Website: apple
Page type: billing-address
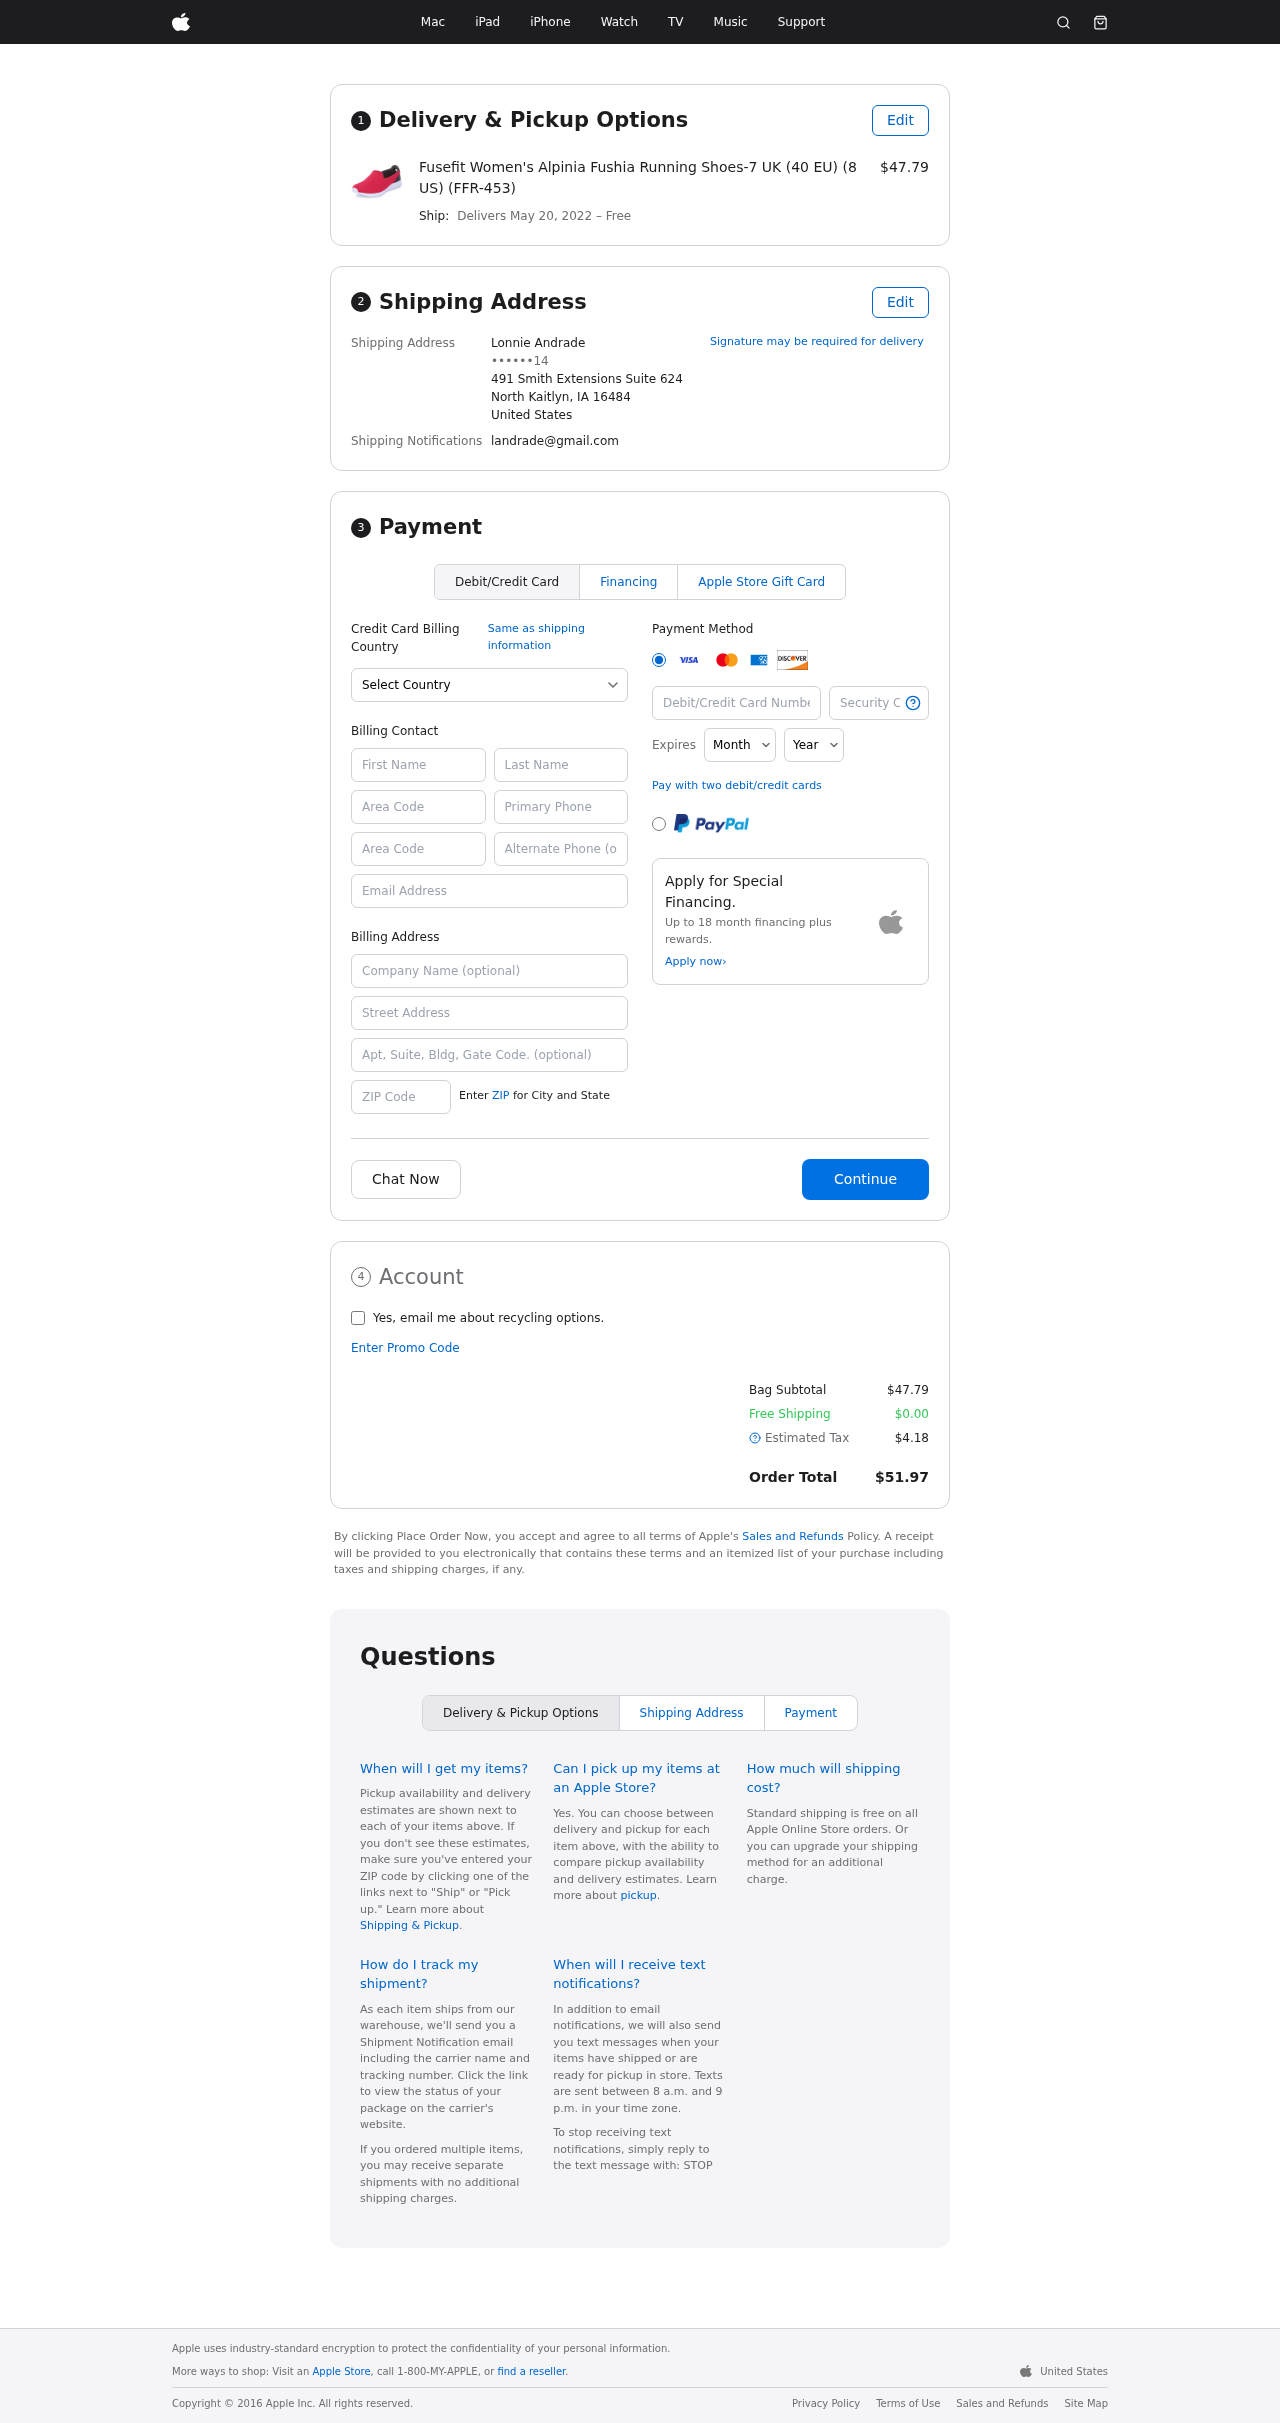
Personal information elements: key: PII_CARD_CVV
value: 885
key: PII_CARD_EXPIRY_MONTH
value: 03
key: PII_CARD_EXPIRY_YEAR
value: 30
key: PII_CARD_NUMBER
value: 2229 6781 1619 1739
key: PII_CITY_STATE_ZIP
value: North Kaitlyn, IA 16484
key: PII_COUNTRY
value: United States
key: PII_EMAIL
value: landrade@gmail.com
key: PII_FULLNAME
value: Lonnie Andrade
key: PII_STREET
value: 491 Smith Extensions Suite 624
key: PII_PHONE_MASKED
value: ••••••14
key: PII_BILLING_FIRSTNAME
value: Lonnie
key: PII_BILLING_LASTNAME
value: Andrade
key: PII_BILLING_PHONE_AREA
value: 908
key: PII_BILLING_PHONE
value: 9088680214
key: PII_BILLING_EMAIL
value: landrade@gmail.com
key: PII_BILLING_STREET
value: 491 Smith Extensions Suite 624
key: PII_BILLING_STREET2
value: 412 Mercedes Brook
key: PII_BILLING_POSTCODE
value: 16484
Product elements: key: PRODUCT1_NAME
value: Fusefit Women's Alpinia Fushia Running Shoes-7 UK (40 EU) (8 US) (FFR-453)
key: PRODUCT1_PRICE
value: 47.79
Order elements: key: ORDER_DELIVERY_DATE
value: May 20, 2022
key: ORDER_SUBTOTAL
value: $47.79
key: ORDER_SHIPPING_COST
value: $0.00
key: ORDER_TAX
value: $4.18
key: ORDER_TOTAL
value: $51.97